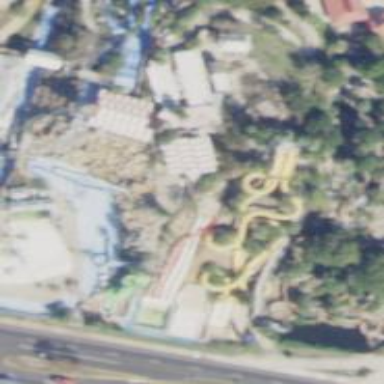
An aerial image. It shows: Water slide attraction.